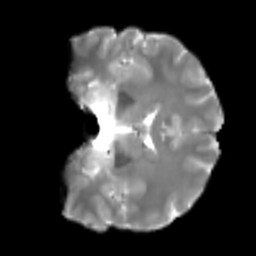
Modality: T2w
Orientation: coronal
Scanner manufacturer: siemens
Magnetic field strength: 3 T
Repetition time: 4 s
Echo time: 0.0594 s